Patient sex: M
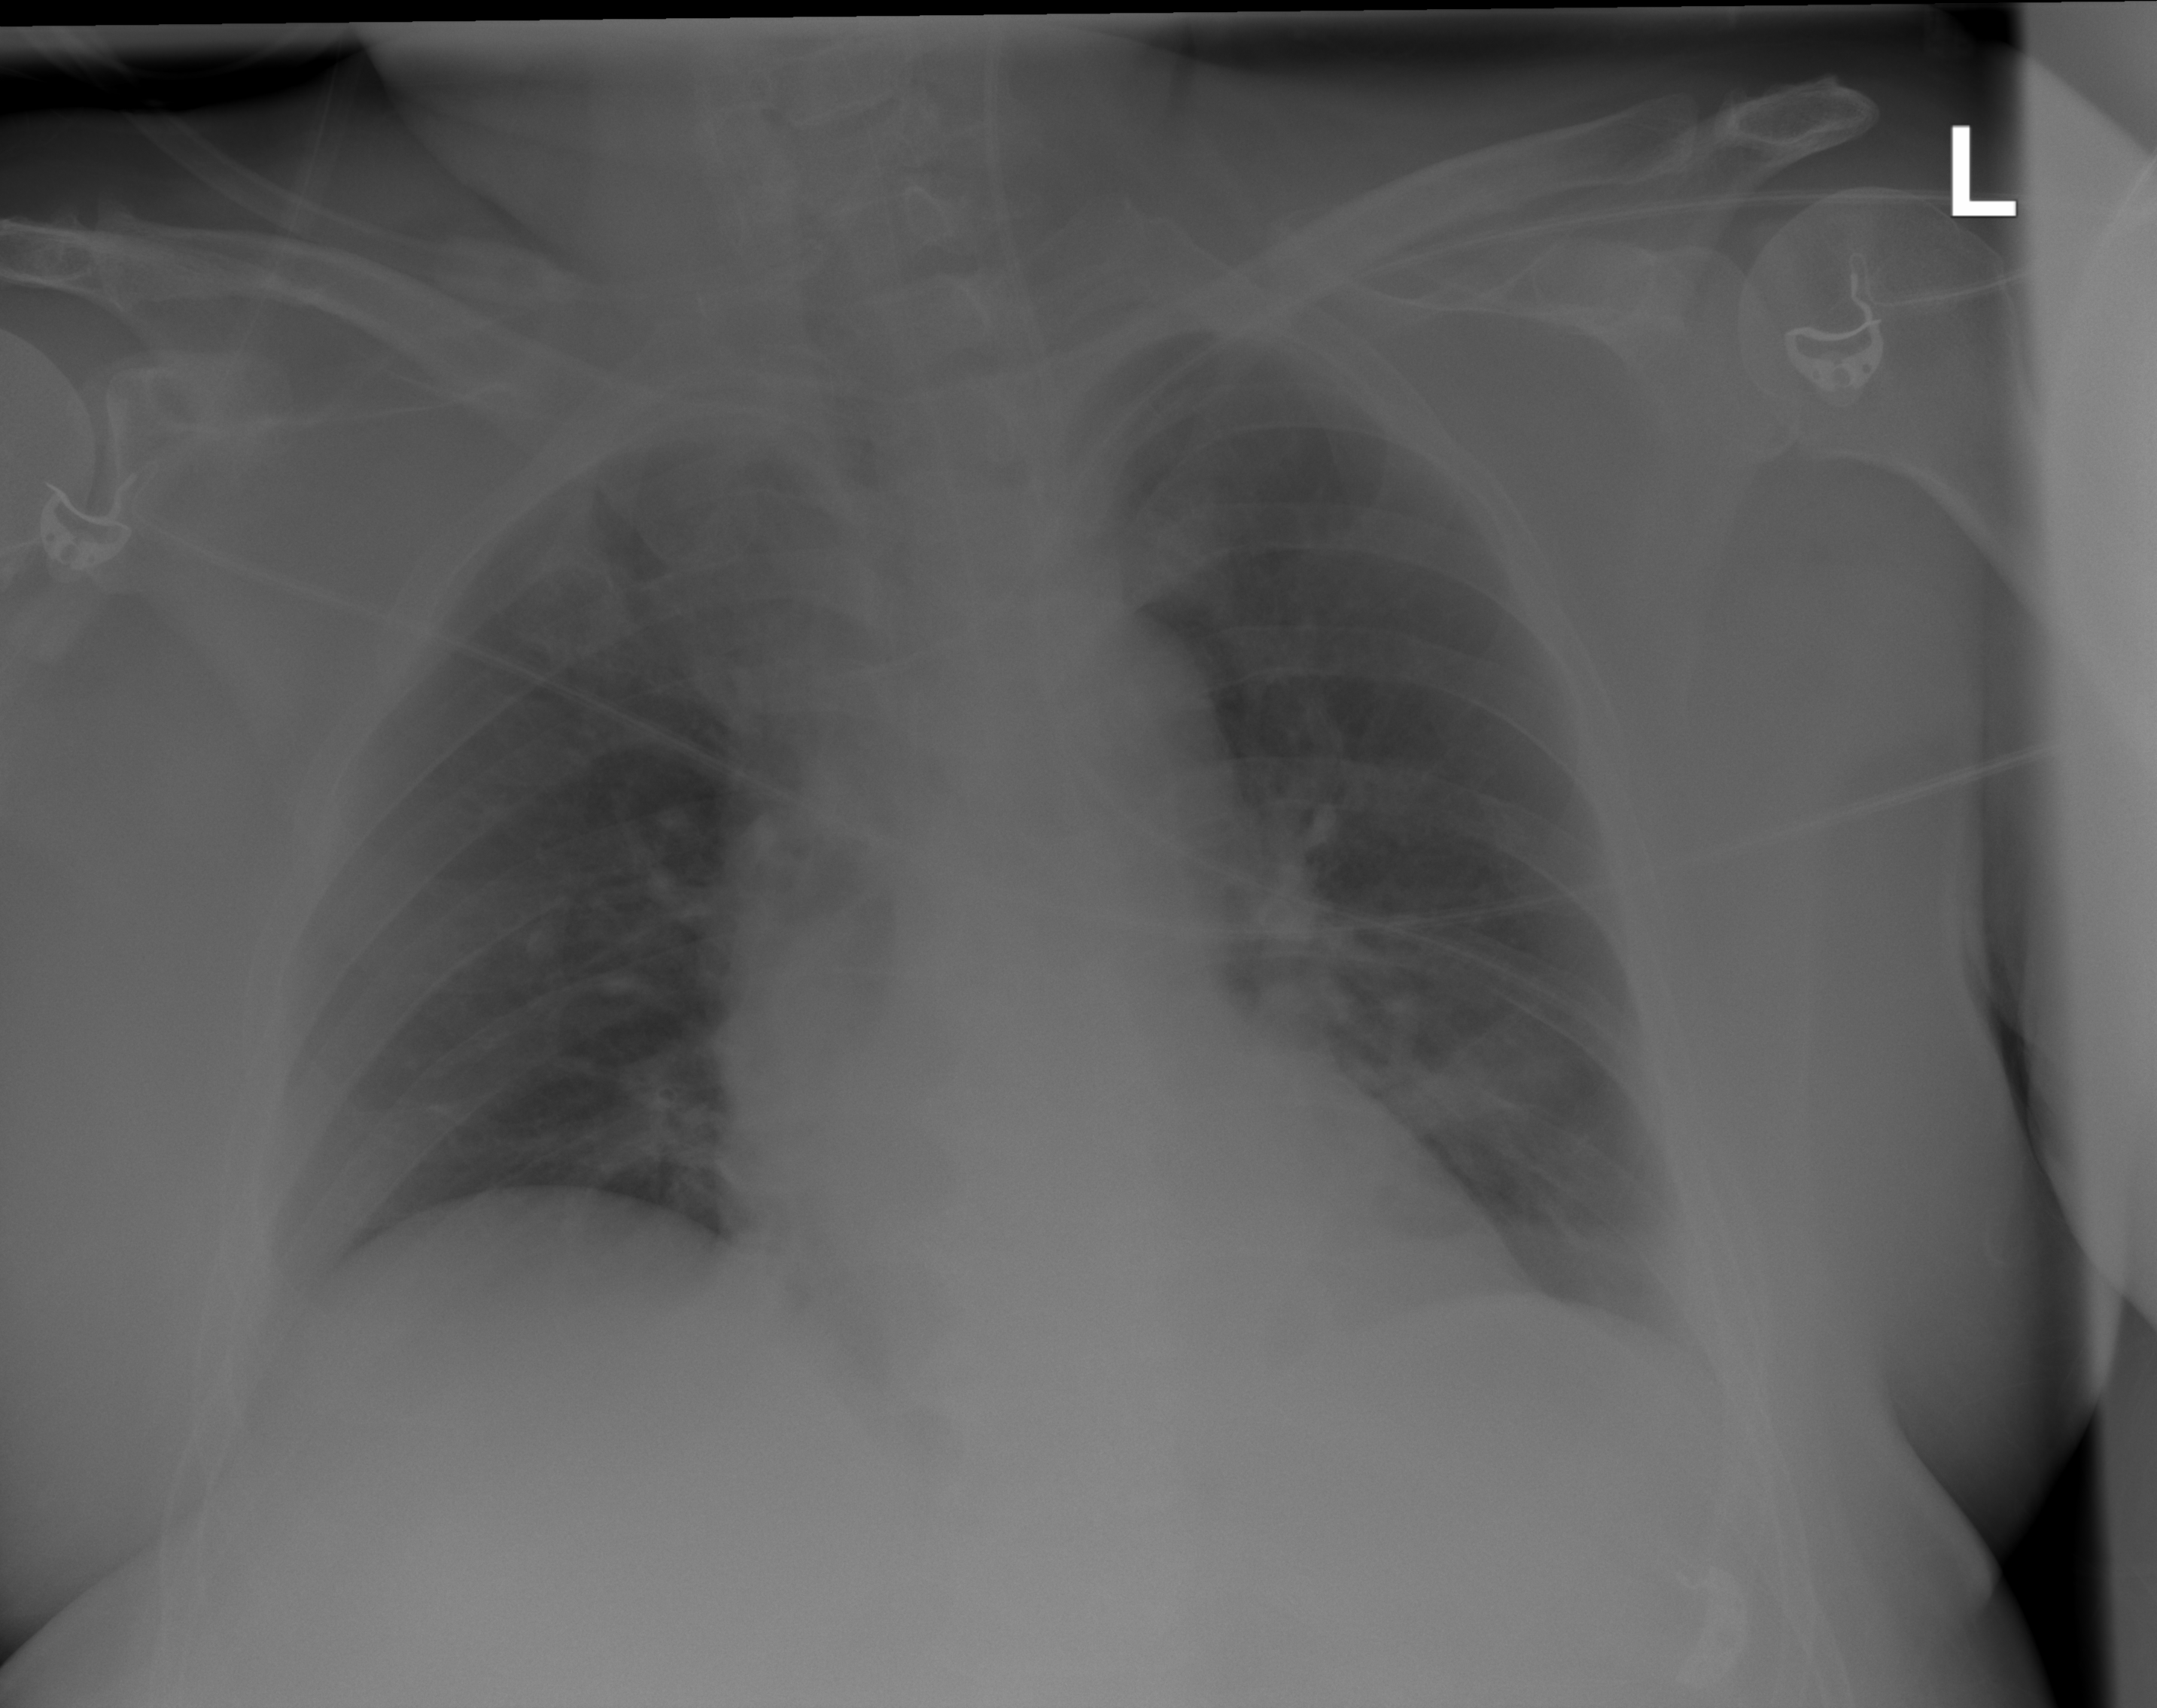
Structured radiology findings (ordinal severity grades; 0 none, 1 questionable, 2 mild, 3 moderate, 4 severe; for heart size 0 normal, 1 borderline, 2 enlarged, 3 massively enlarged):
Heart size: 0
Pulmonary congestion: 0
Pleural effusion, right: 0
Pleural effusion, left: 0
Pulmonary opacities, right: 0
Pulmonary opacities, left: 0
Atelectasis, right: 0
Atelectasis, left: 2